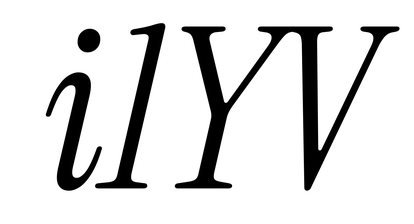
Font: InstrumentSerif-Italic